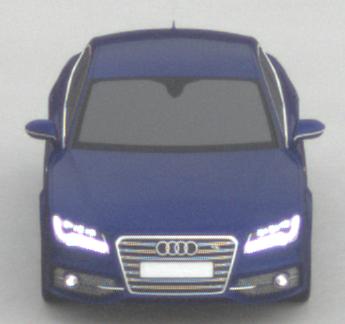
Make: Audi
Model: S7 Sportback cod
Detailed model: S7 (4G) Sportback
Model produced from: 2012/06
Model produced until: 2014/05
Doors: 5
Color: blue
Road condition: dry road
Daytime: morning or afternoon
Contrast: low contrast